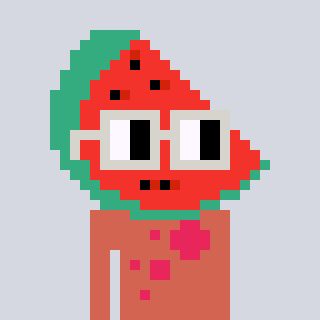
a pixel art character with square light gray glasses, a watermelon-shaped head and a peachy-colored body on a cool background